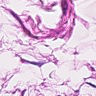
Metastatic tissue present: no